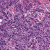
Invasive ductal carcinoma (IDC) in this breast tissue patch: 1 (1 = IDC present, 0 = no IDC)